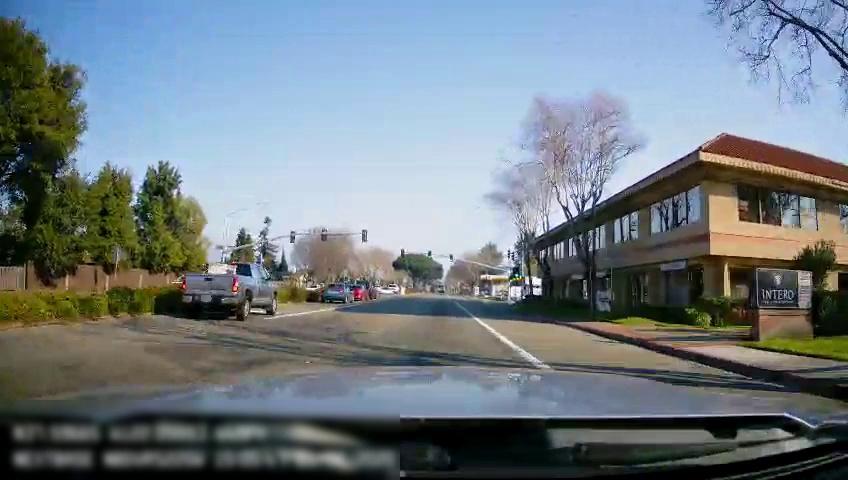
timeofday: Day
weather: Sunny
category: Drivable Space
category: Vehicles | Truck
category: Vehicles | SUV
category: Vehicles | Car
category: Vehicles | Car
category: Vehicles | Truck
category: Vehicles | Car
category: Lanes | Current Lane
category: Lanes | Alternate Lane
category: Traffic | Lights
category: Traffic | Lights
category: Traffic | Lights